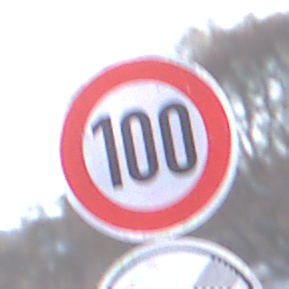
Verkehrszeichen: Geschwindigkeit100
Zusatzzeichen unten: EndeUeberholverbotKraftfahrzeuge
Umgebung: Outdoor, Nature
Tageszeit: MorningAfternoon
Wetter: PartlyCloudy
Licht: Natural
Jahreszeit: Winter
Kontrast: HighContrast